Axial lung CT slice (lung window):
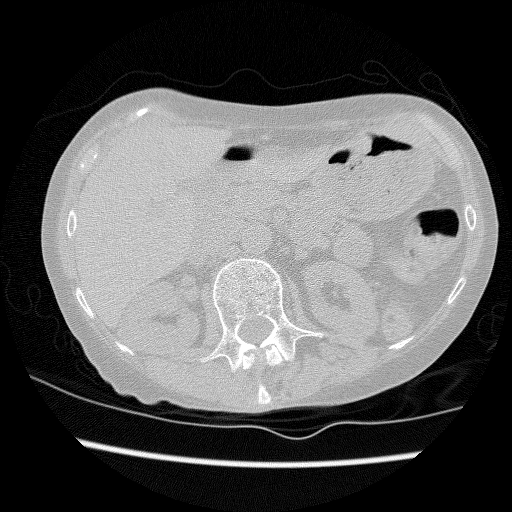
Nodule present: no